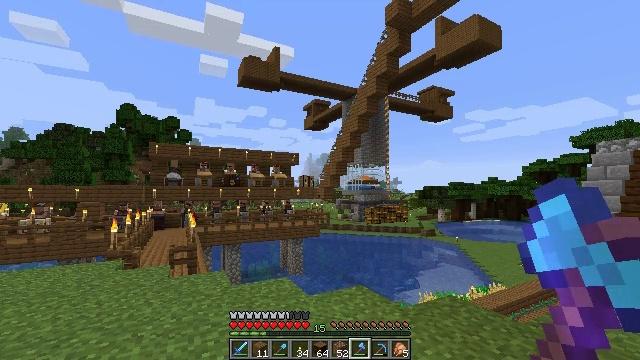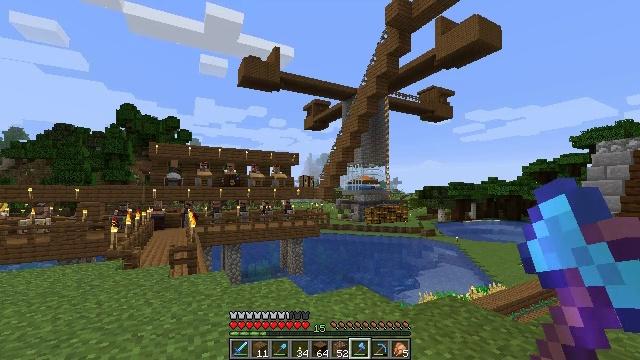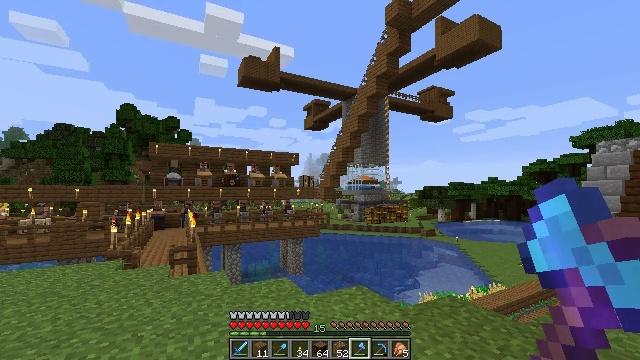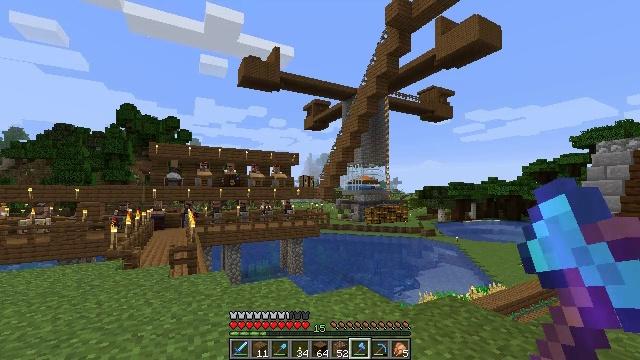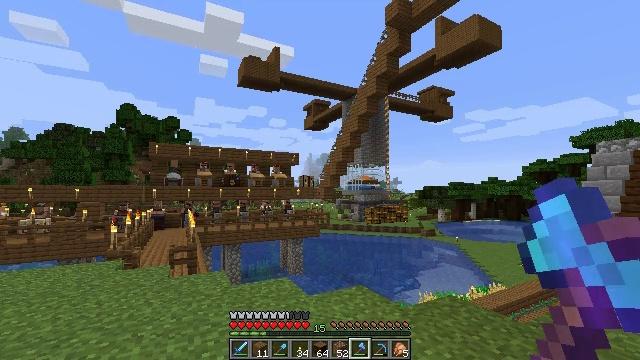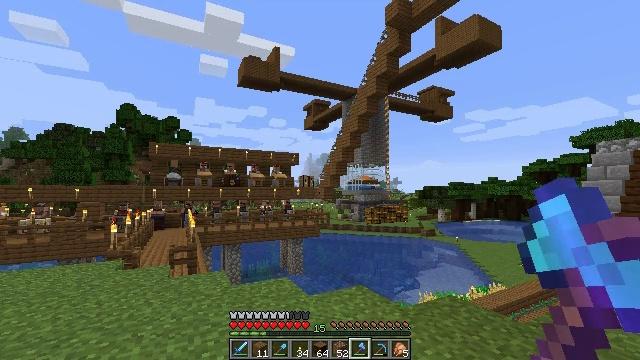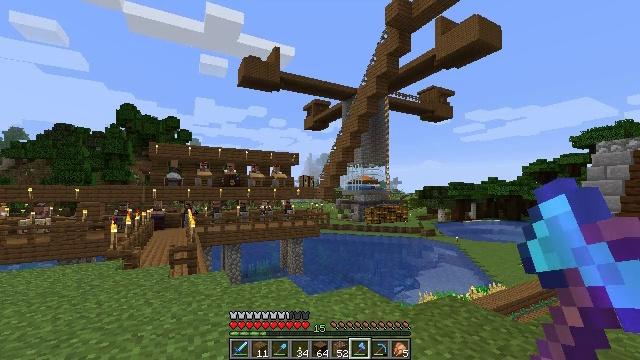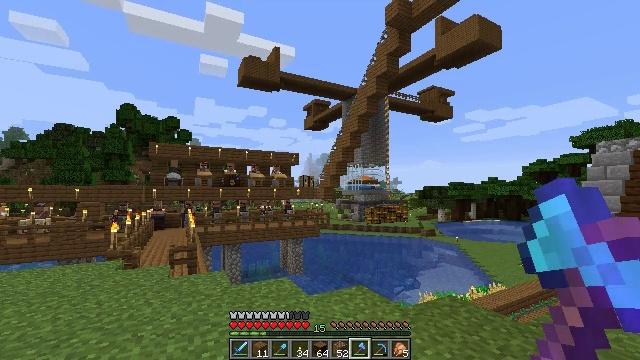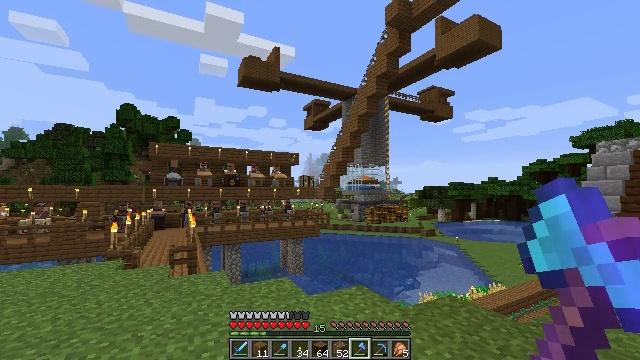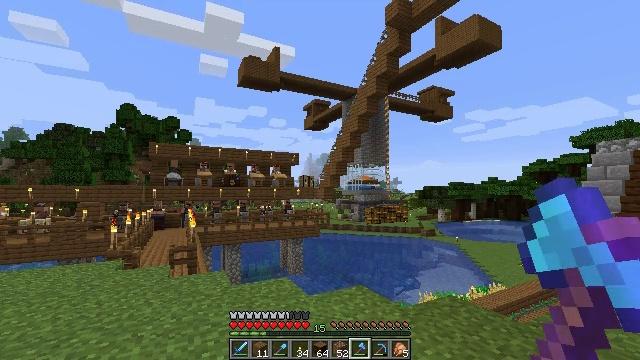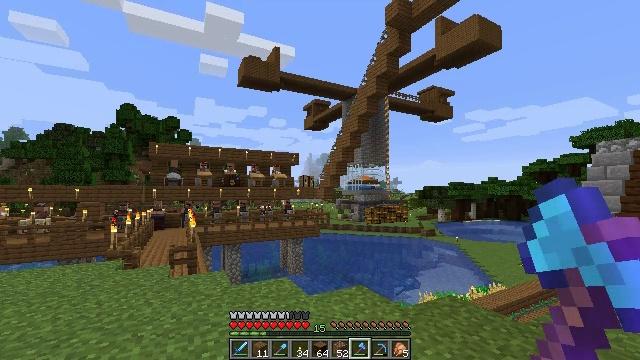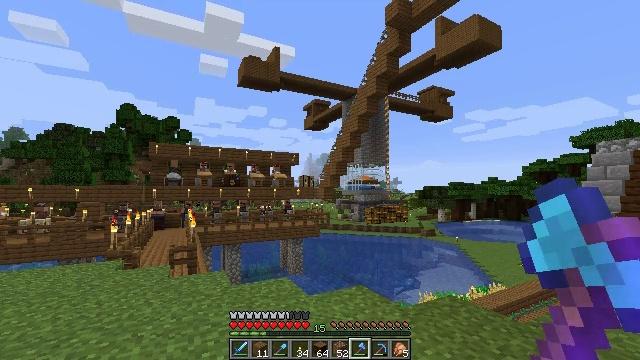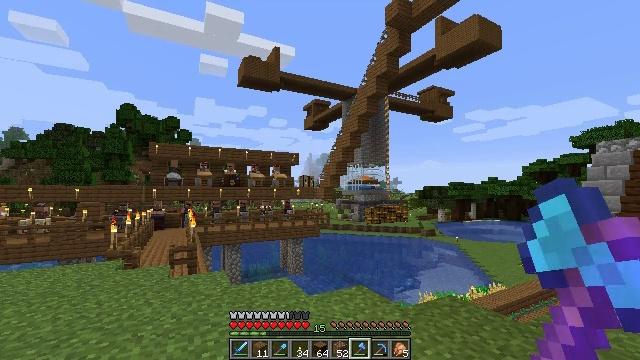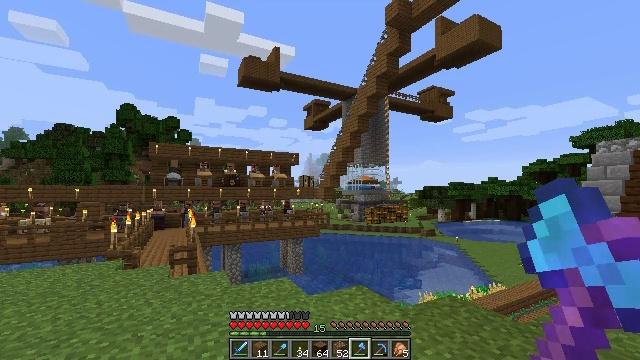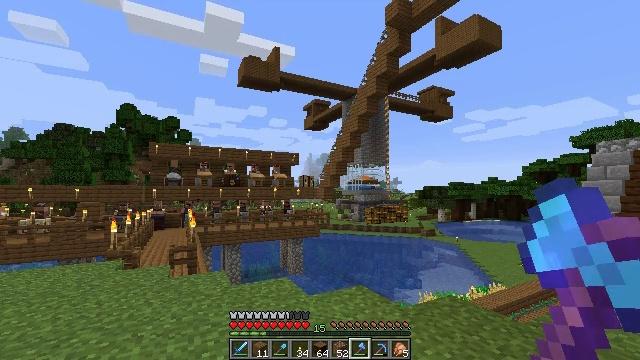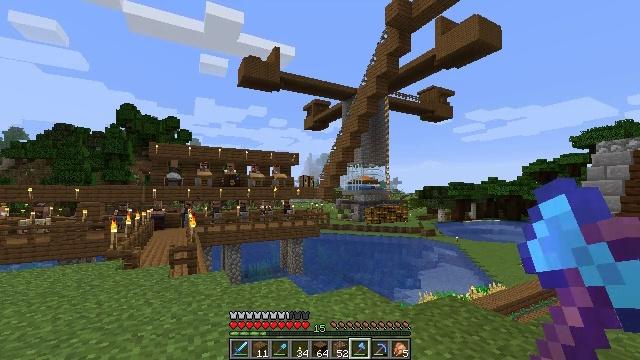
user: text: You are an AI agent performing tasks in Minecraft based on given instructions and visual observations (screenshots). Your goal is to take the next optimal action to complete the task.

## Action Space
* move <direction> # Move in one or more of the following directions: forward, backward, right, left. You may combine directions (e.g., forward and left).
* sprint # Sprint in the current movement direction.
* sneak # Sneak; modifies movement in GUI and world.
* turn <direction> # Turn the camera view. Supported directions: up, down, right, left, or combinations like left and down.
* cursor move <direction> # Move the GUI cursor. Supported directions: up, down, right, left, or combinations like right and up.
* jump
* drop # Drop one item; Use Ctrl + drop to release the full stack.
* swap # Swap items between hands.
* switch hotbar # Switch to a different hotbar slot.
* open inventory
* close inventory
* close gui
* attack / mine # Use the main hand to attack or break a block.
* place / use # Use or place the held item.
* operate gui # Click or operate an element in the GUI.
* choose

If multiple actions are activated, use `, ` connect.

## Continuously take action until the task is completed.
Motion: motion action
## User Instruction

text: Get some spruce planks and craft a spruce pressure plate.
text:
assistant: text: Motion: no_op
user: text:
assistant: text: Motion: no_op
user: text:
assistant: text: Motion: no_op
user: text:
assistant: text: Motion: no_op
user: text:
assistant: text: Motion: no_op
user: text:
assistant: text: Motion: no_op
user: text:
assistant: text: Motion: no_op
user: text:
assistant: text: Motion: no_op
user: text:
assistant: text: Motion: no_op
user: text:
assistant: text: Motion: no_op
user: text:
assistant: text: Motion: no_op
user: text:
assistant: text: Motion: no_op
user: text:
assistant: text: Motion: no_op
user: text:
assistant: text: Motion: no_op
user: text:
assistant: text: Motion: no_op
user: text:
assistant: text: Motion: no_op
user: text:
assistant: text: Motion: no_op
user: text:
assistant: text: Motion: no_op
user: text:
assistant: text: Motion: no_op
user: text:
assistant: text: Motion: no_op
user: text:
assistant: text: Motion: no_op
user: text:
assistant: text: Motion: no_op
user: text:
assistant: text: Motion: no_op
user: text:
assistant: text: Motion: no_op
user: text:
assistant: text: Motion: no_op
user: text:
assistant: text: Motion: no_op
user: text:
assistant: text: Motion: no_op
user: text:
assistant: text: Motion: no_op
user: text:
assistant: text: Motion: no_op
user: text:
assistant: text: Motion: no_op